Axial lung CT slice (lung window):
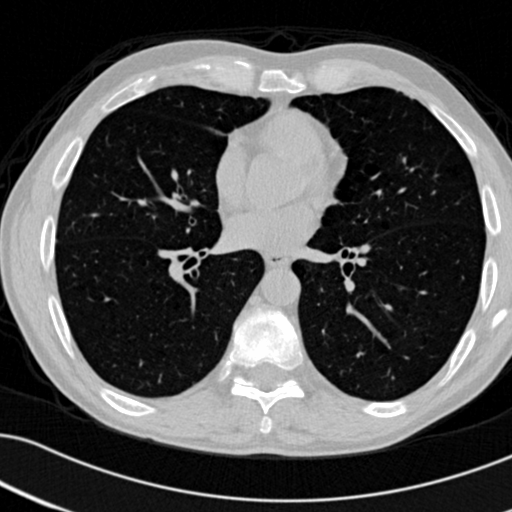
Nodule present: no